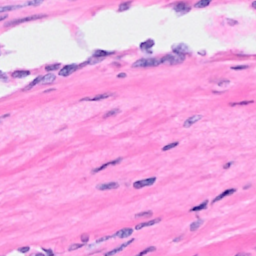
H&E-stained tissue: Breast